Field crop: maize
Growth stage: 2
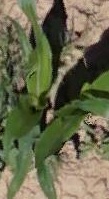
Species: maize